Question: I have one page created in the asp.net core(3.1) website. On the page, user have to specify database connection and then 'table name'(any table present in specified databse). The same page also contains the button.
On click of the 'Preview' button, I need to go to the database and fetch the first 100 rows and display in preview section of the page.
We are using ado.net to fetch the data and will a data table like
'''
public static DataTable GetTableData(int displayCount, string tableName, string connectionString)
{
using (SqlConnection connection = new SqlConnection(connectionString))
{
SqlCommand command = new SqlCommand();
command.Connection = connection;
command.CommandType = CommandType.Text;
command.CommandText = string.Format("SELECT top(@DisplayCount)* FROM {0}", tableName);
command.Parameters.AddWithValue("@DisplayCount", displayCount);
SqlDataAdapter sqlAdapter = new SqlDataAdapter(command);
DataSet ds = new DataSet();
sqlAdapter.Fill(ds);
if (ds.Tables.Count > 0)
{
return ds.Tables[0];
}
}
return null;
}
'''
In the model, I have property 'PreviewDataTable'.
Now on Page, I am showing data like this.
'''
<table class="table mb-0">
<thead>
<tr>
@foreach (DataColumn col in Model.PreviewDataTable.Columns)
{
<th scope="col">@col.ColumnName</th>
}
</tr>
</thead>
<tbody>
@foreach (DataRow row in Model.PreviewDataTable.Rows)
{
<tr>
@foreach (DataColumn col in Model.PreviewDataTable.Columns)
{
<td>@row[col.ColumnName]</td>
}
</tr>
}
</tbody>
</table>
'''
If I have a table with 2 columns one is of date and the other is of DateTime. like below

On preview section it shows like following.
<URL>
In the preview section, the 'c_date' column also shows the time along with date although it is a date.
How can I show date only in case of a date field?
While debugging(if we try to use reflection), I get to know that for Date field (C_Date) the data type in DataTable is 'DateTime'. Please check the following image.
<URL>
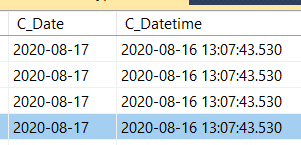
Answer: From the <URL>, we can see 'Date' from 'SQL' will transform to 'DateTime' automatically. So you need to convert with new format or show in new format.
> Show without using
<URL>
Codes of showing the value
'''
<td>
@{
DateTime dtDate;
if (DateTime.TryParse(@row[col.ColumnName].ToString(), out dtDate))
{
bool isTimeNull = (dtDate.TimeOfDay == TimeSpan.Zero);
if (isTimeNull)
{
@Convert.ToDateTime(row[col.ColumnName]).ToString("yyyy/MM/dd");
}
else
@row[col.ColumnName];
}
else
@row[col.ColumnName];
}
</td>
'''
> How can I show date only in case of a date field?
Screenshot of test:
<URL>
'''
<tbody>
@foreach (DataRow row in Model.PreviewDataTable.Rows)
{
<tr>
@foreach (DataColumn col in Model.PreviewDataTable.Columns)
{
<td>
@if (col.ColumnName.Equals("C_Date"))
{
@Convert.ToDateTime(row[col.ColumnName]).ToString("yyyy/MM/dd");
}
else
{
@row[col.ColumnName];
}
</td>
}
</tr>
}
</tbody>
'''